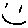
Label: smiley face